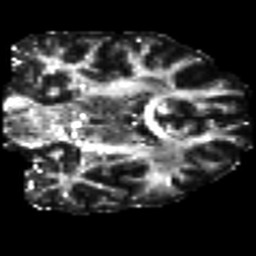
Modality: FA
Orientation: coronal
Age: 39
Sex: male
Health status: healthy
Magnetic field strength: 3 T
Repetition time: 8.4 s
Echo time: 0.0926 s